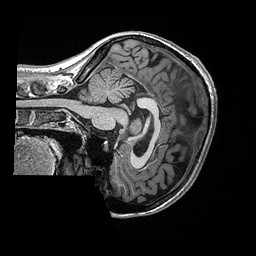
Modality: T1w
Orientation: sagittal
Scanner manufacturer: ge
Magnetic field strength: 3 T
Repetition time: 2.349 s
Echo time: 0.002968 s